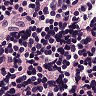
Metastatic tissue present: no